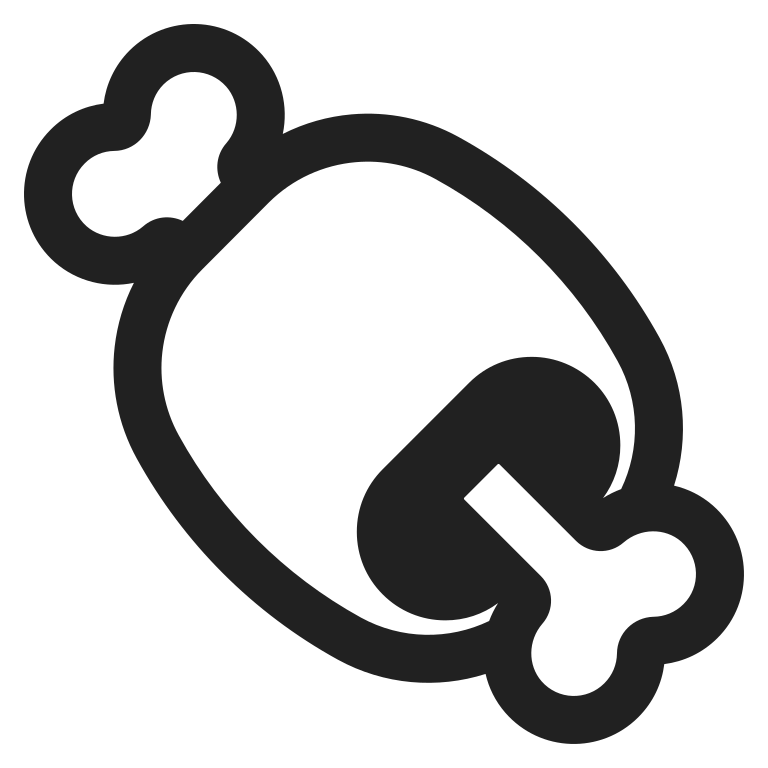
meat on bone high contrast